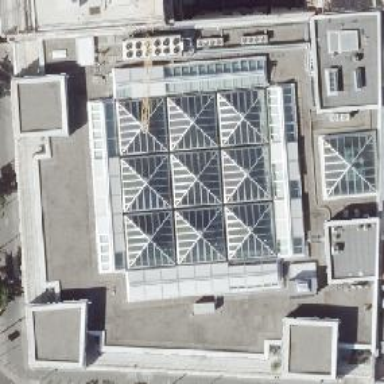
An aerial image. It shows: Government office building.